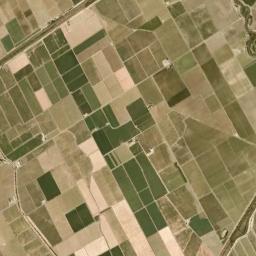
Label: rectangular_farmland